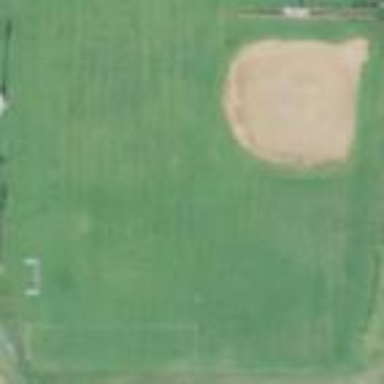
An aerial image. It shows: Softball pitch for leisure land activities.